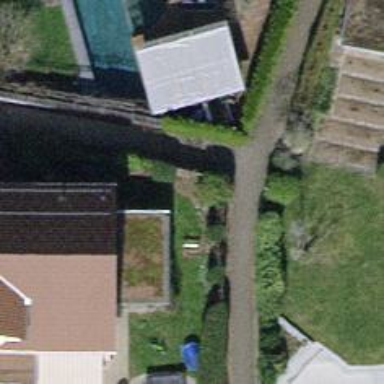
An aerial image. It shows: Hedge acting as barrier.